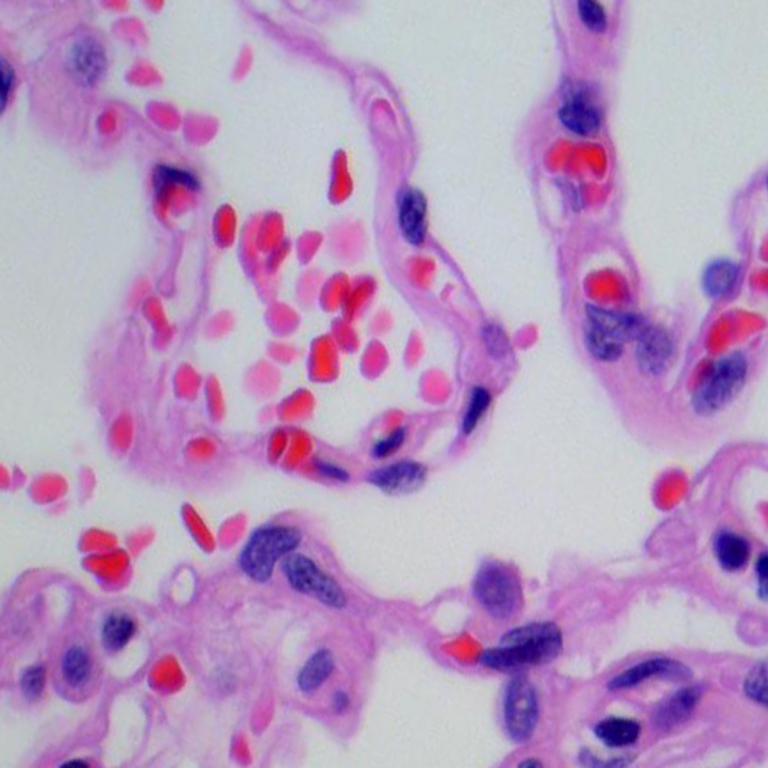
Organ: lung
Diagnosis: benign